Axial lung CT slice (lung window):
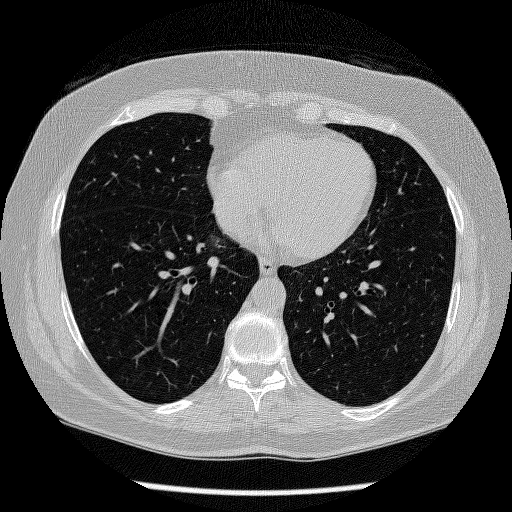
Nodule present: no